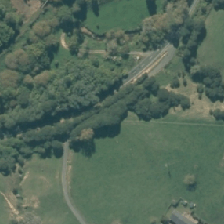
Land cover: manuka_kanuka